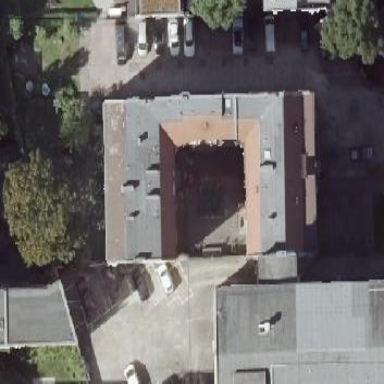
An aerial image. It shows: Commercial building.